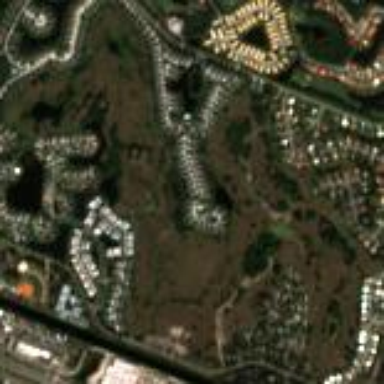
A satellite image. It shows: Golf course.